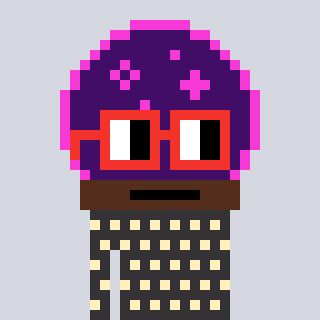
a pixel art character with square red glasses, a crystalball-shaped head and a grayscale-colored body on a cool background